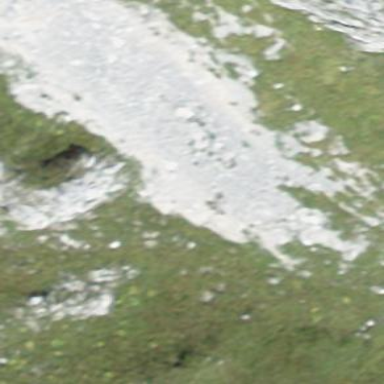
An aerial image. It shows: Natural scree.